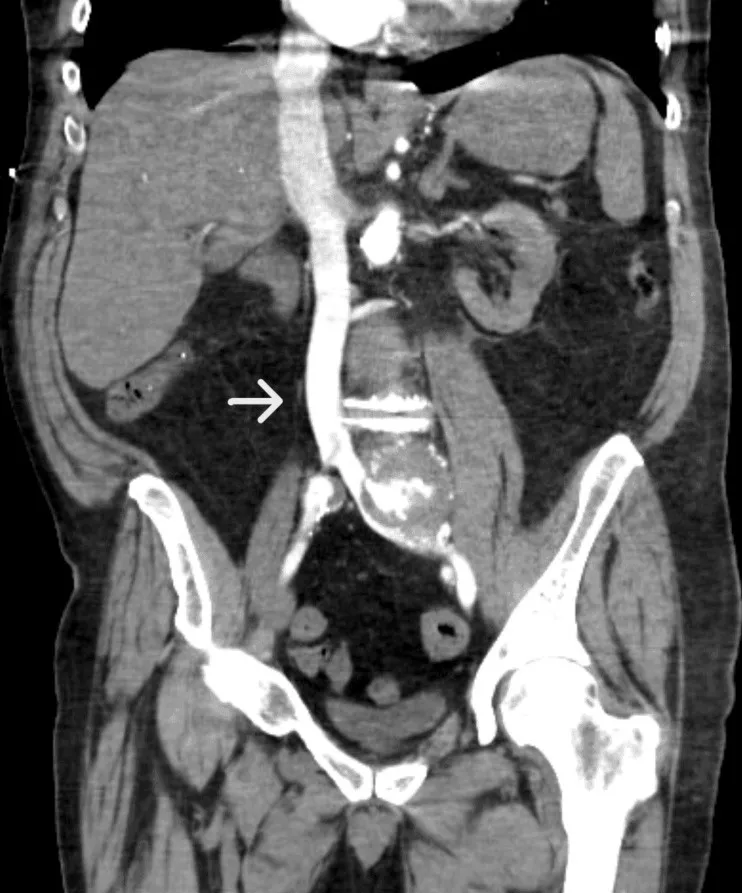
CT with IV contrast demonstrating reflux of contrast in the inferior vena cava secondary to fistula (arrow).
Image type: radiology (ct)